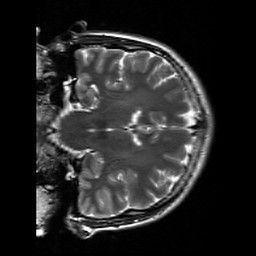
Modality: T2w
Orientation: coronal
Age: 34
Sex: male
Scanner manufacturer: siemens
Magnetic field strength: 3 T
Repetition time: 7 s
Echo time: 0.09 s